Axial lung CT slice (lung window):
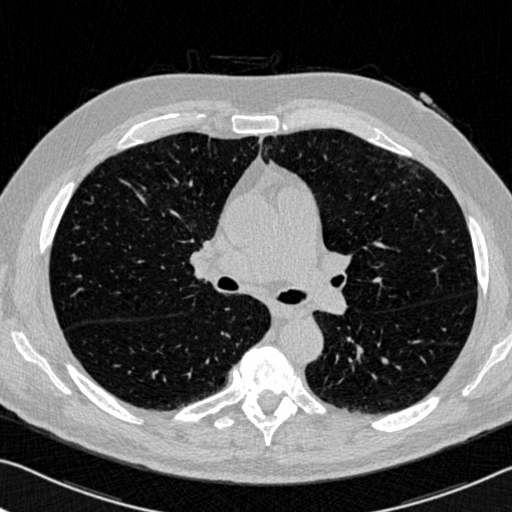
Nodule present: no